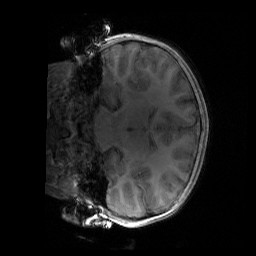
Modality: T1w
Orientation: coronal
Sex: female
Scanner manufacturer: siemens
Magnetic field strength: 3 T
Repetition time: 1.9 s
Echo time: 0.00243 s